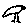
Label: bird